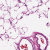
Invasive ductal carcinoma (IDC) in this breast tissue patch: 0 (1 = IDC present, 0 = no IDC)